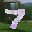
Label: 7